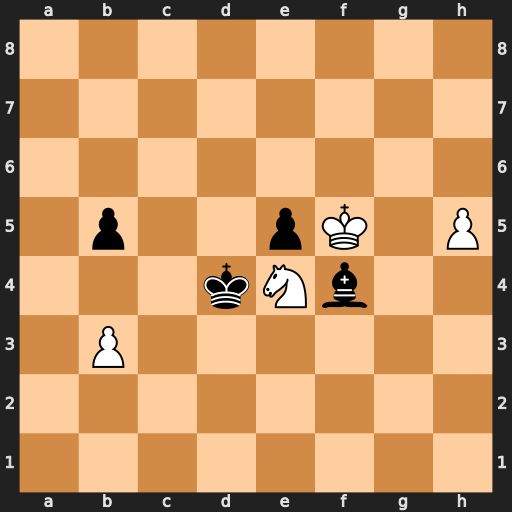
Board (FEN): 8/8/8/1p2pK1P/3kNb2/1P6/8/8
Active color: w
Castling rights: -
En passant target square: -
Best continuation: Ng5 Kd3 h6